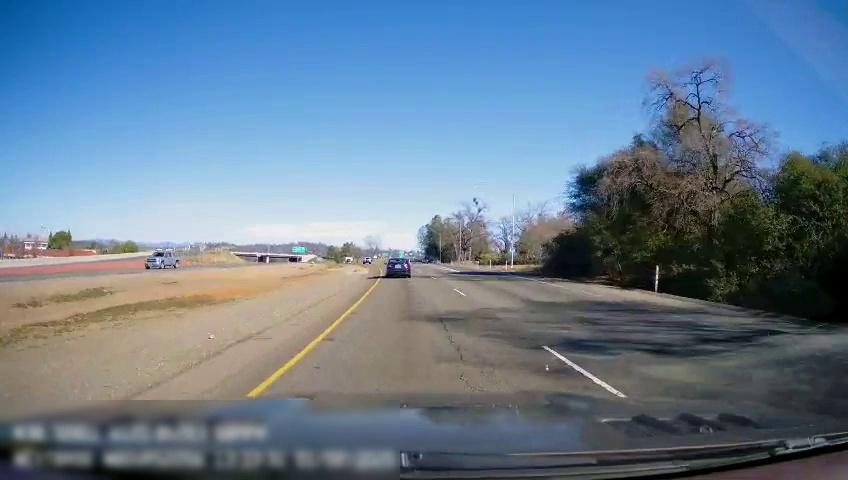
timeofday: Day
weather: Sunny
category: Drivable Space
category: Drivable Space
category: Vehicles | Truck
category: Vehicles | Car
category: Lanes | Current Lane
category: Lanes | Current Lane
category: Lanes | Alternate Lane
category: Lanes | Alternate Lane
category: Traffic | Signs